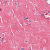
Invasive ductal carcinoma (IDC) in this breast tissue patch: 0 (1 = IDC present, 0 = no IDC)